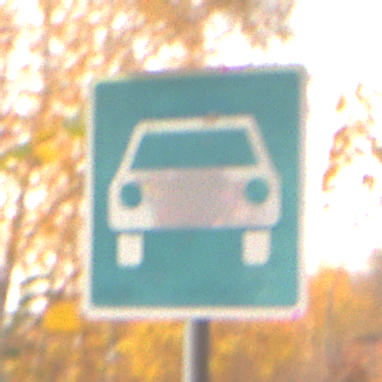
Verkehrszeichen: Kraftfahrstrasse
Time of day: SunriseSunset
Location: Roofed (Suburban)
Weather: Clear
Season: NotSpecified
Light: Natural